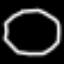
Label: octagon